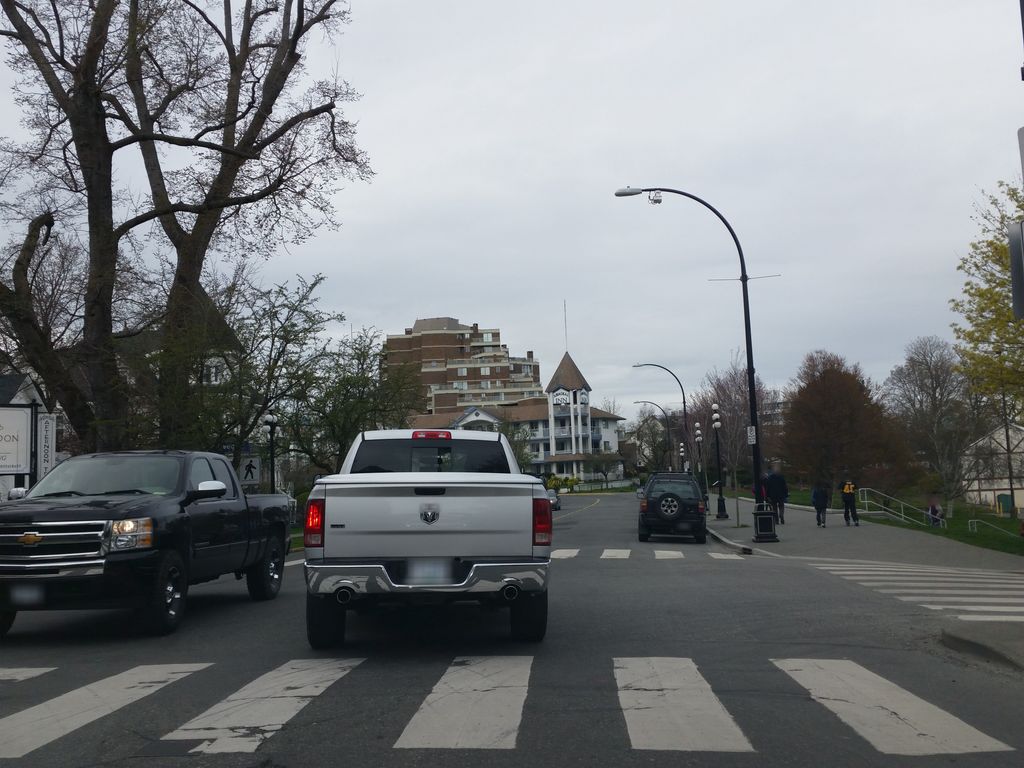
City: victoria